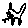
Label: cat